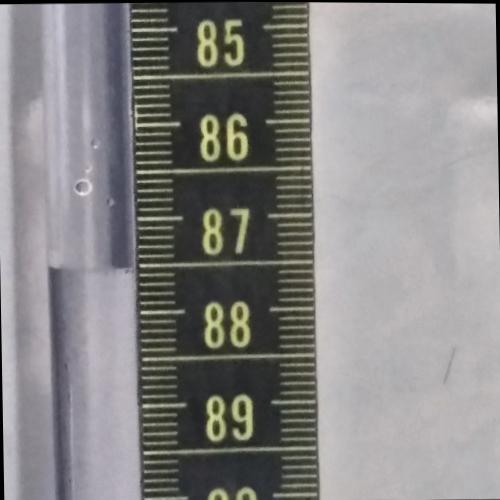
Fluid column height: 87.5 cm